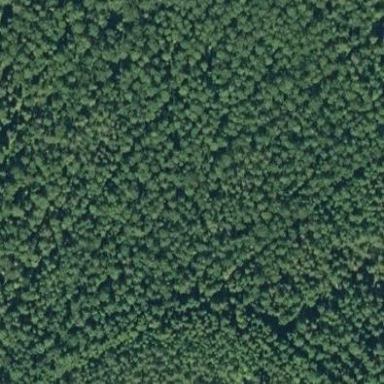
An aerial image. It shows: Mixed leaf-type forest area.